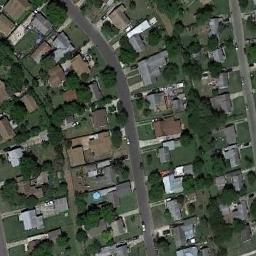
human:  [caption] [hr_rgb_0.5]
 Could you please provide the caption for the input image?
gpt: A dense residential area has lots of trees and houses arranged neatly while some roads go through the residential area .

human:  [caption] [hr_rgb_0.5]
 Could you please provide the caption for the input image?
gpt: The dense residential is on the grass next to the road and trees .

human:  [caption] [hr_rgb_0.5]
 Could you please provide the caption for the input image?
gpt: A few houses in the residential area are red .

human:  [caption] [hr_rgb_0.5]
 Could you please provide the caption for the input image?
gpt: There are many roads and neatly arranged houses and trees and large lawns in densely populated areas .

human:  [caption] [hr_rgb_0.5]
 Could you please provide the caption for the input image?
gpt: There are buildings with green trees around on dense residential area .